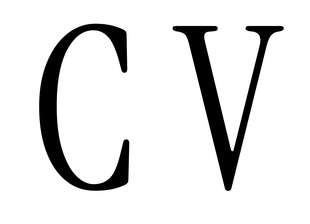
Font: InstrumentSerif-Regular